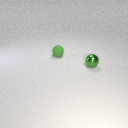
small green rubber sphere to the left of small green metal sphere